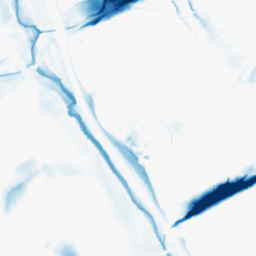
Category: morphological
Decomposition family: morphological_diamond
Decomposition parameters: operation: closing
radius: 20
Upsampling method: edge_directed
Upsampling parameters: scale: 2
Upsampling scale: 2